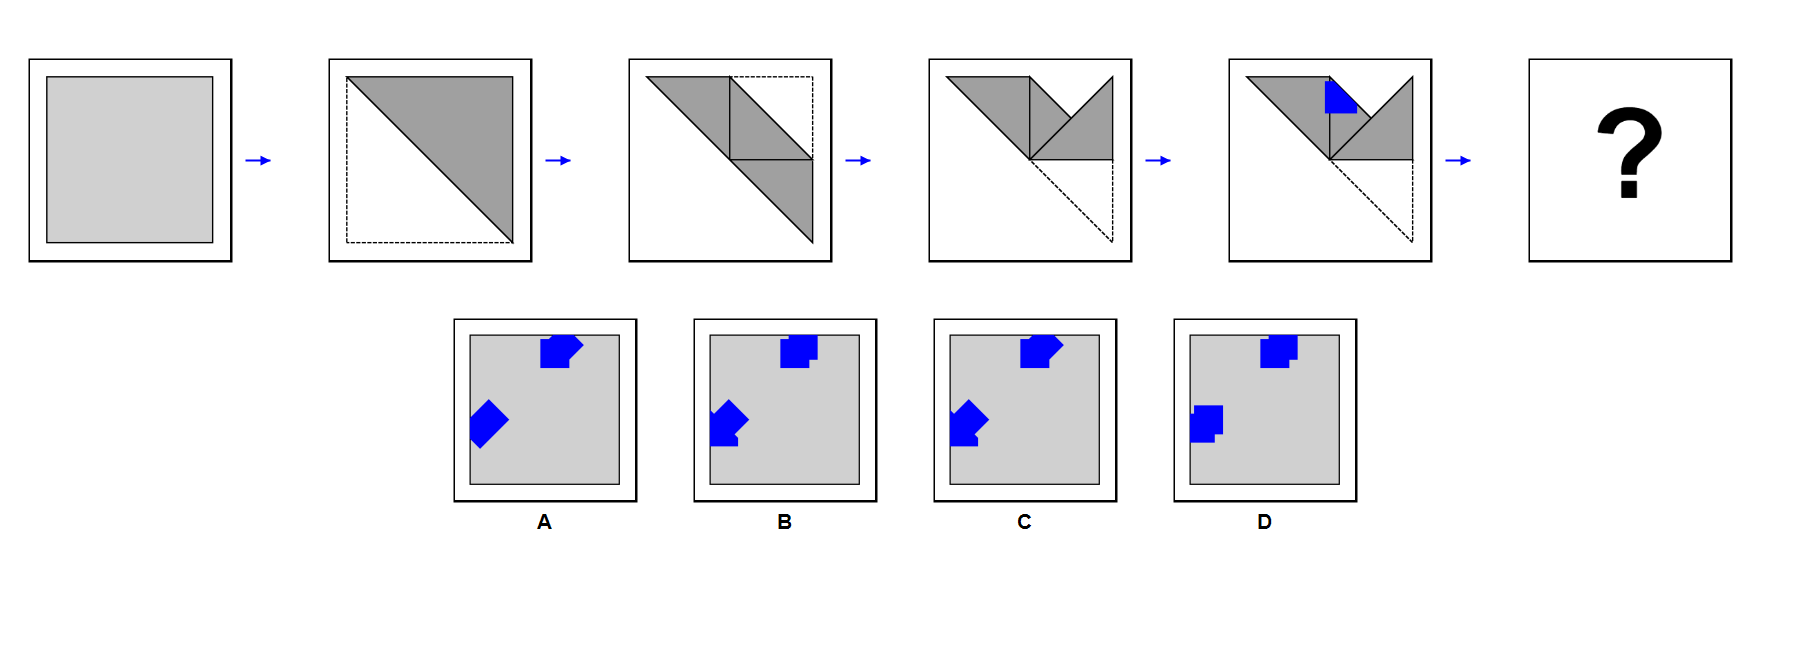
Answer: D